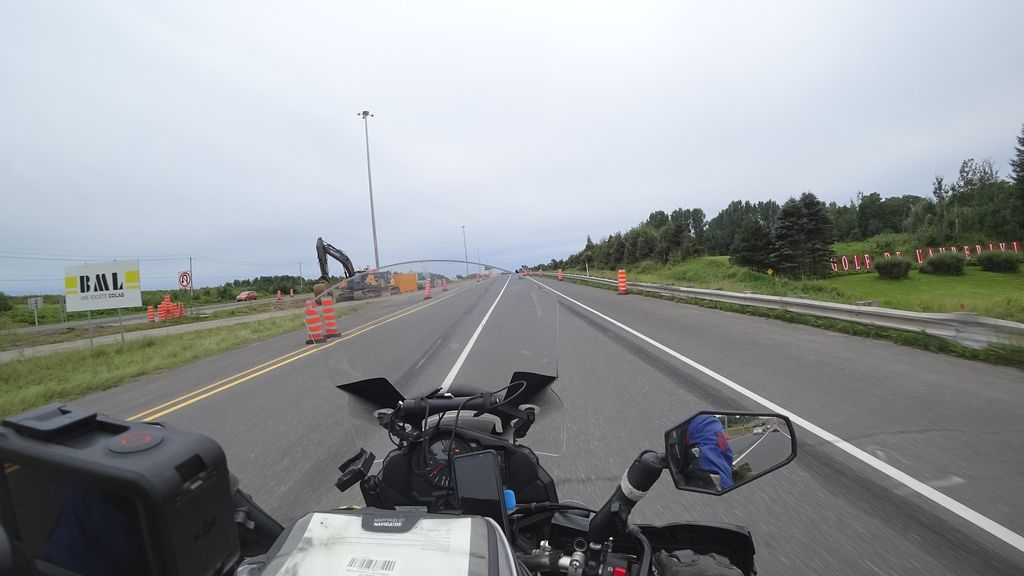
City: quebec_city